Question: I created an analog clock that will work properly according to real time.
I don't want you to solve it for me or anything - my code is already working, but it's flickering heavily and with my limited knowledge I wasn't able to determine what exactly it is I need to change to stop the flicker.
'''
using System;
using System.Collections.Generic;
using System.ComponentModel;
using System.Data;
using System.Drawing;
using System.Linq;
using System.Text;
using System.Threading.Tasks;
using System.Windows.Forms;
namespace ClockAndStuff
{
public partial class TheName : Form
{
public TheName()
{
InitializeComponent();
timer1.Start();
}
private void panel1_Paint(object sender, PaintEventArgs e)
{
Graphics surfaceBckg;
Graphics surfaceMin;
Graphics surfaceH;
Graphics surfaceSec;
Pen penMin = new Pen(Color.Pink,2);
Pen penH = new Pen(Color.Red,3);
Pen penSec = new Pen(Color.DeepPink,1);
Pen black = new Pen(Color.Black, 4F);
surfaceBckg = panel1.CreateGraphics();
surfaceBckg.TranslateTransform(250, 250);
surfaceBckg.DrawEllipse(black,-220,-220,440,440);
surfaceMin = panel1.CreateGraphics();
surfaceMin.TranslateTransform(250, 250);
surfaceMin.RotateTransform(6 * DateTime.Now.Minute);
surfaceH = panel1.CreateGraphics();
surfaceH.TranslateTransform(250, 250);
surfaceH.RotateTransform(30 * DateTime.Now.Hour);
surfaceSec = panel1.CreateGraphics();
surfaceSec.TranslateTransform(250, 250);
surfaceSec.RotateTransform(6 * DateTime.Now.Second);
surfaceMin.DrawLine(penMin, 0, 0, 0, -200);
surfaceH.DrawLine(penH, 0, 0, 0, -120);
surfaceSec.DrawLine(penSec, 0, 0, 1, -180);
}
private void timer1_Tick(object sender, EventArgs e)
{
panel1.Refresh();
}
}
}
'''
It's correct according to my assignment, but I can't help but to think there must be better way to do it.
I'm not yet big on C# so if you could give me code sample as an answer there's bigger possibility I'll be able to get to understand it...

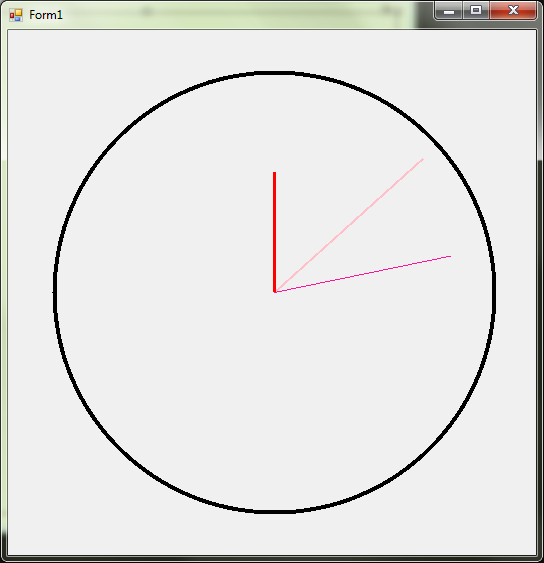
Answer: I would suggest creating a custom control that enables proper double buffering:
'''
public class Canvas : Control
{
public Canvas()
{
this.SetStyle( ControlStyles.AllPaintingInWmPaint, true );
this.SetStyle( ControlStyles.OptimizedDoubleBuffer, true );
this.SetStyle( ControlStyles.UserPaint, true );
this.SetStyle( ControlStyles.ResizeRedraw, true );
}
}
'''
Hook your paint code to the 'Paint' event and use 'Invalidate' to trigger a redraw. Never use 'CreateGraphics', paint to the graphics object supplied to the event. This will get you completely flicker free drawing!
'''
private void canvas1_Paint( object sender, PaintEventArgs e )
{
// do your painting here, using the Graphics object passed to
// you in the PaintEventArgs
Pen penMin = new Pen( Color.Pink, 2 );
Pen penH = new Pen( Color.Red, 3 );
Pen penSec = new Pen( Color.DeepPink, 1 );
Pen black = new Pen( Color.Black, 4f );
e.Graphics.TranslateTransform( 250, 250 );
e.Graphics.DrawEllipse( black, -220, -220, 440, 440 );
e.Graphics.ResetTransform();
e.Graphics.TranslateTransform( 250, 250 );
e.Graphics.RotateTransform( 6 * DateTime.Now.Minute );
e.Graphics.DrawLine( penMin, 0, 0, 0, -200 );
e.Graphics.ResetTransform();
e.Graphics.TranslateTransform( 250, 250 );
e.Graphics.RotateTransform( 30 * DateTime.Now.Hour );
e.Graphics.DrawLine( penH, 0, 0, 0, -120 );
e.Graphics.ResetTransform();
e.Graphics.TranslateTransform( 250, 250 );
e.Graphics.RotateTransform( 6 * DateTime.Now.Second );
e.Graphics.DrawLine( penSec, 0, 0, 1, -180 );
}
'''